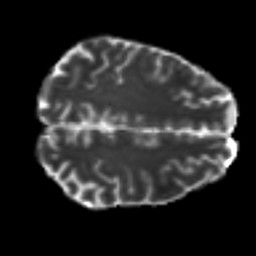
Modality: T2w
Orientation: axial
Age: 35
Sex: male
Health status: healthy
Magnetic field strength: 3 T
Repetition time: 7 s
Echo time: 0.0926 s